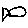
Label: fish